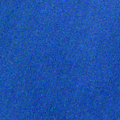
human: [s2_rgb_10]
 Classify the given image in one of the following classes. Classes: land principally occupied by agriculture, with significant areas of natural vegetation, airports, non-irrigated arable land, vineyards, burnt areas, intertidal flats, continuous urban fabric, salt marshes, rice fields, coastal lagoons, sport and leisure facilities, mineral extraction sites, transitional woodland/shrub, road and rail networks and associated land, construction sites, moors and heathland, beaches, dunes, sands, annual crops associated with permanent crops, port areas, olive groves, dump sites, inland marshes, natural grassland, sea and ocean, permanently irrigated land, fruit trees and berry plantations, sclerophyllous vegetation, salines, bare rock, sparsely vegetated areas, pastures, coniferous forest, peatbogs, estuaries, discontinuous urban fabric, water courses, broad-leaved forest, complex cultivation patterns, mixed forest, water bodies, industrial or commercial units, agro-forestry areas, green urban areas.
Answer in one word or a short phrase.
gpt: non-irrigated arable land, broad-leaved forest, mixed forest